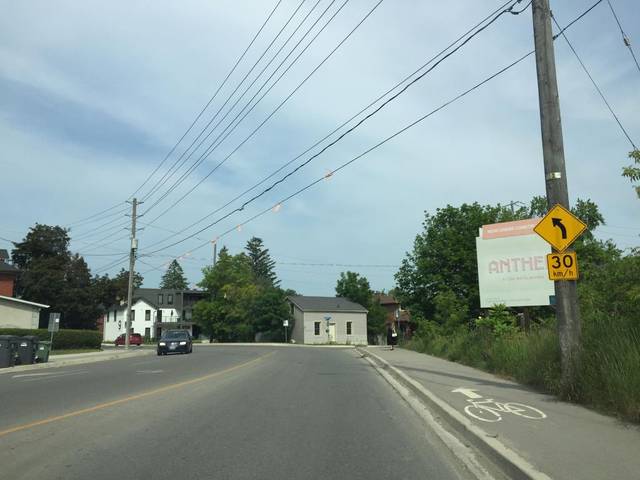
Region: Canada
Coordinates: 43.548, -80.243